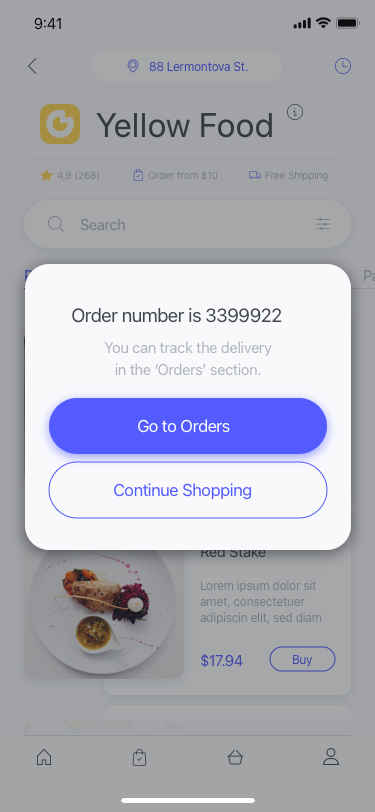
Text in this UI design:
Spinach Soup
Lorem ipsum dolor sit amet, consectetuer adipiscin elit, sed diam nonummy nibh euismod
$17.94
Buy
Red Stake
Lorem ipsum dolor sit amet, consectetuer adipiscin elit, sed diam nonummy nibh euismod
Buy
$9.25
Pumpkin Soup
Lorem ipsum dolor sit amet, consectetuer adipiscin elit, sed diam nonummy nibh euismod
Popular
Salads
Soups
Hot meals
Paste
4,9 (268)
Order from $10
Free Shipping
Yellow Food
Continue Shopping
Go to Orders
Order number is 3399922
You can track the delivery
in the ‘Orders’ section.